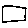
Label: square